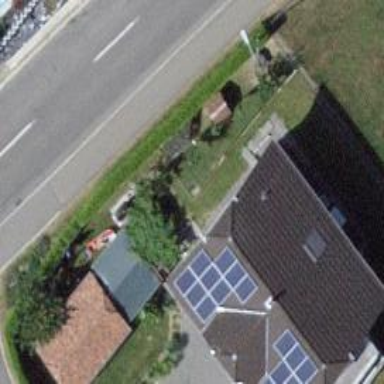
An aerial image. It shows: Solar power generator using photovoltaic method with solar photovoltaic panel types.